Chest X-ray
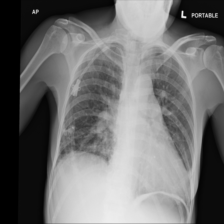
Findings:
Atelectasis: negative
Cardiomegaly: negative
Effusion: negative
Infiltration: negative
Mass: negative
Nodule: negative
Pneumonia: negative
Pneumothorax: negative
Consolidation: negative
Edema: negative
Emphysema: negative
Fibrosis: negative
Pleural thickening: negative
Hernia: negative